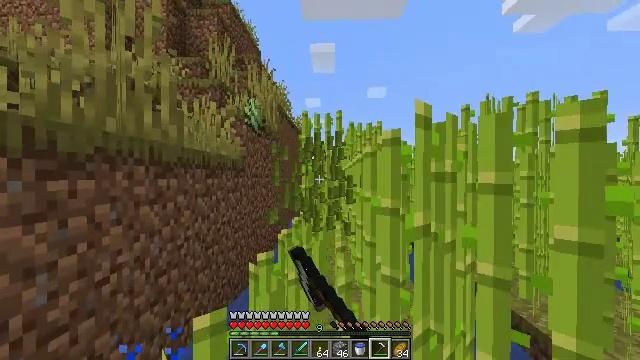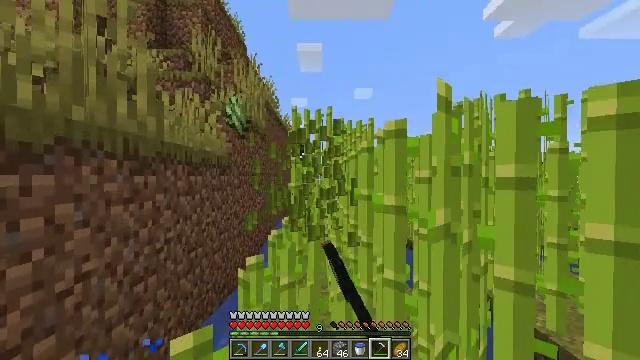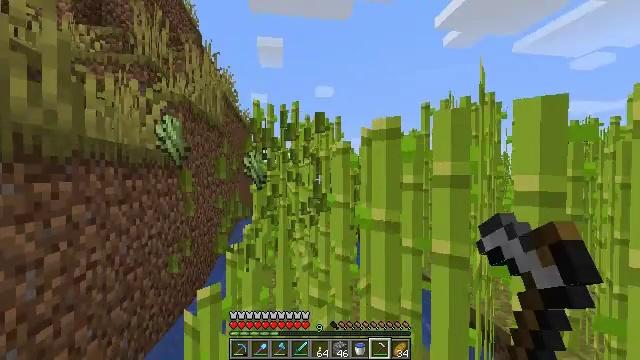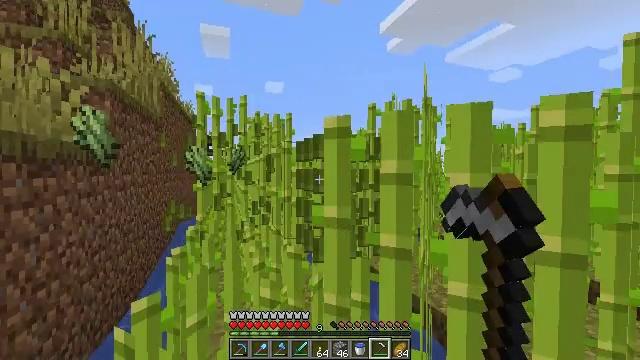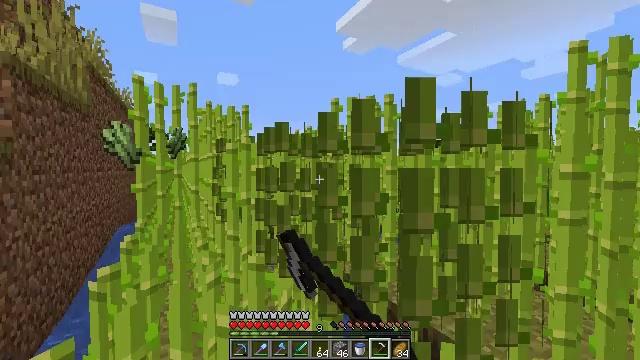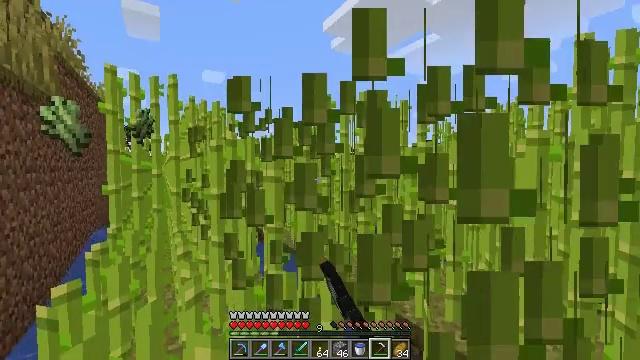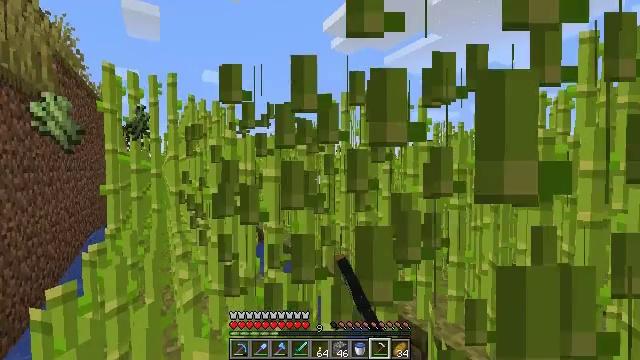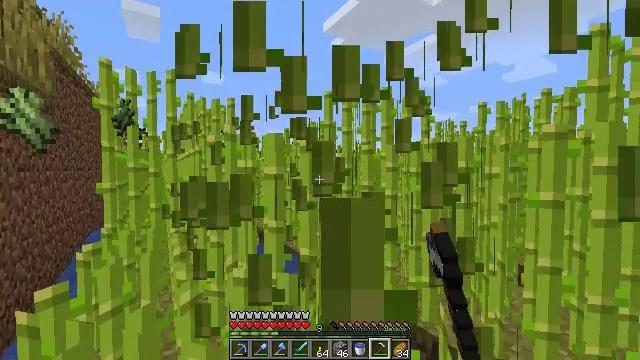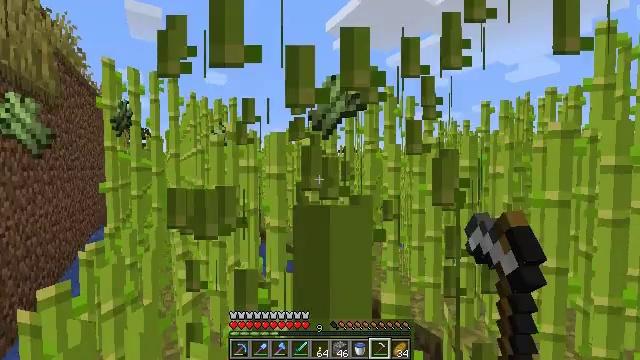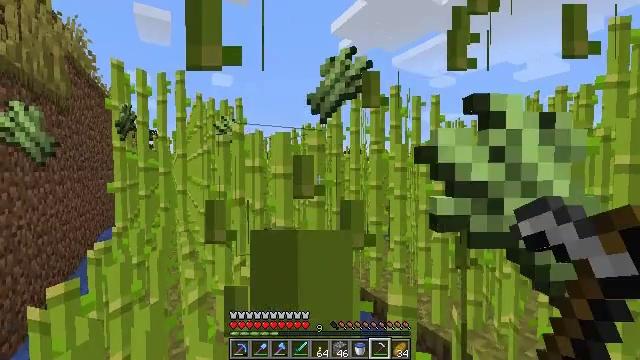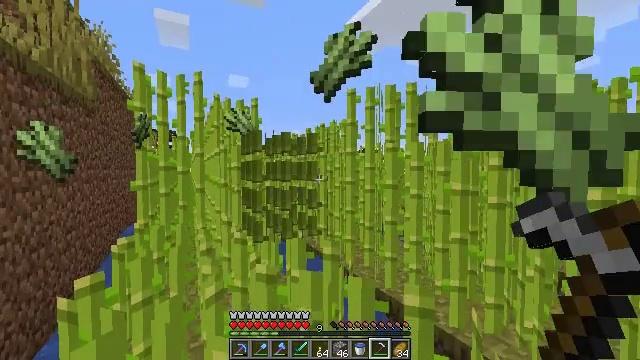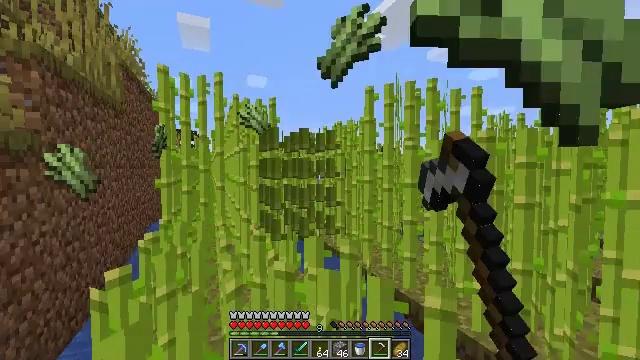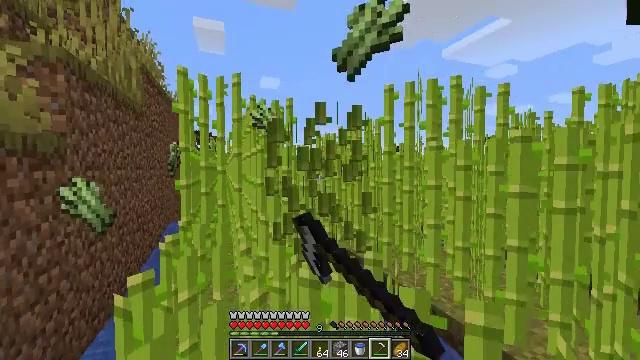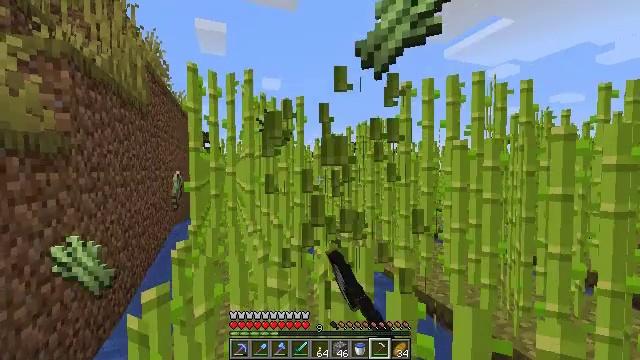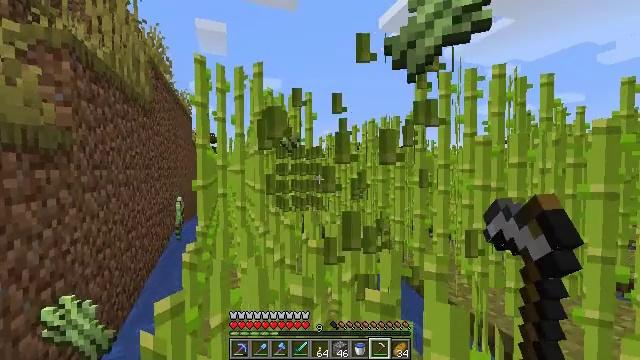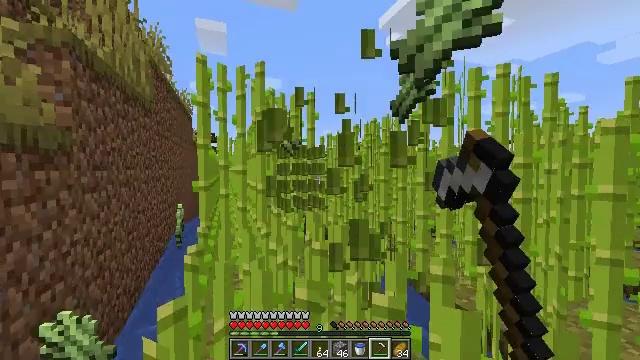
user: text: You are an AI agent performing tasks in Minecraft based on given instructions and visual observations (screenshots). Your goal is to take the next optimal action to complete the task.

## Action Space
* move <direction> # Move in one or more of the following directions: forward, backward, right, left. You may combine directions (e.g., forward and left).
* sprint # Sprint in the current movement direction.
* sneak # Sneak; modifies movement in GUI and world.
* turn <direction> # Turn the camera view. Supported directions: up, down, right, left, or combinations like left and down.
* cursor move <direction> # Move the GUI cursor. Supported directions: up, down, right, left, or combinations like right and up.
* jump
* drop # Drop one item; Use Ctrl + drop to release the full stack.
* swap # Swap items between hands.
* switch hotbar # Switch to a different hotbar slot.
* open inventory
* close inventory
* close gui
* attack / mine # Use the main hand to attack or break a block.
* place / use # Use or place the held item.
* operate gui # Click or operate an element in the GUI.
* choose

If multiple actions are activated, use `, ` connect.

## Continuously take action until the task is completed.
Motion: motion action
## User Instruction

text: Cut down the sugar cane stalks.
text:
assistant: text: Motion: move forward, turn right, attack / mine
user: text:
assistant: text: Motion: move forward, turn right, attack / mine
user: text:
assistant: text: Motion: move forward, turn right, attack / mine
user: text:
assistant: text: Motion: move forward, turn right, attack / mine
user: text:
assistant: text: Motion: turn right, attack / mine
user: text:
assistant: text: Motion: attack / mine
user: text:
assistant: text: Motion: attack / mine
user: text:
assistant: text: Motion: attack / mine
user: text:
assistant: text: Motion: turn left
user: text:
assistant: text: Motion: turn left, attack / mine
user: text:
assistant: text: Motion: move forward and move left, turn left, attack / mine
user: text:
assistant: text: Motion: move forward and move left, turn left, attack / mine
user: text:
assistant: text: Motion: move forward and move left, attack / mine
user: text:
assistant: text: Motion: move forward and move left, attack / mine
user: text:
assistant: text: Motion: move forward and move left, attack / mine
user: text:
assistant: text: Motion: move forward, attack / mine
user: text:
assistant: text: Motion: move forward, attack / mine
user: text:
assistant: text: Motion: move forward, attack / mine
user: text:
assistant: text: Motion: move forward, attack / mine
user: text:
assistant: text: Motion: move forward, attack / mine
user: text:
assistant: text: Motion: move forward and move left, attack / mine
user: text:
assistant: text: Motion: move forward and move left, attack / mine
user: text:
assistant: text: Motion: move forward and move left, attack / mine
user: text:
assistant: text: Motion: move forward and move left, turn right, attack / mine
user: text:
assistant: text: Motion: move forward, turn right, attack / mine
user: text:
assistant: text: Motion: move forward, attack / mine
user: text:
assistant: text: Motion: move forward, attack / mine
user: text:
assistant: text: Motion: move forward, turn left, attack / mine
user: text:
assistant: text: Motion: move forward, turn left, attack / mine
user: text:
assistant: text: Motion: move forward, turn left, attack / mine